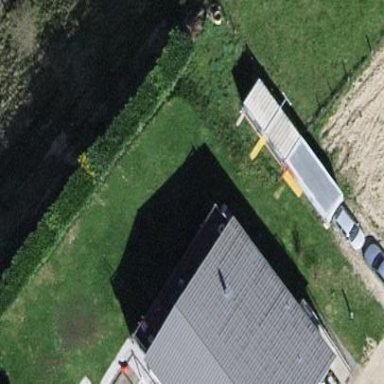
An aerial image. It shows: Residential garden.